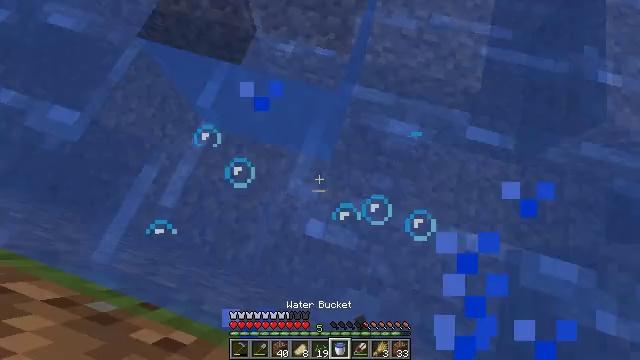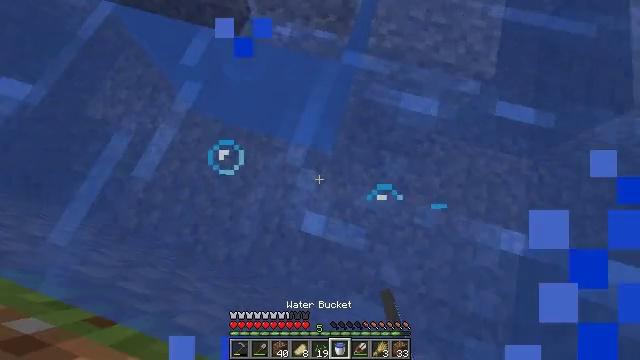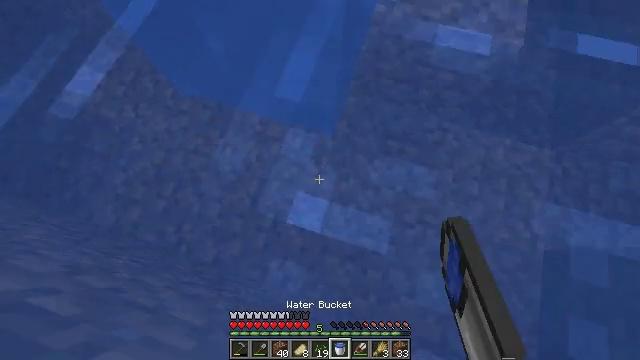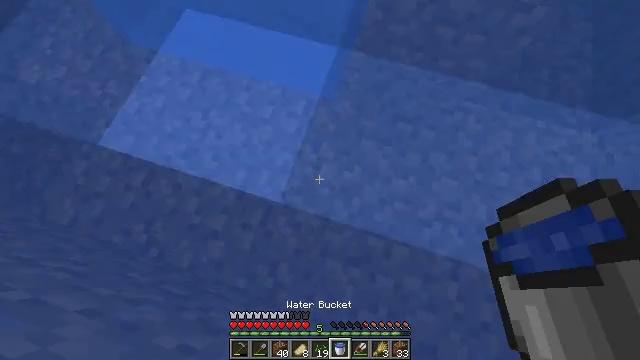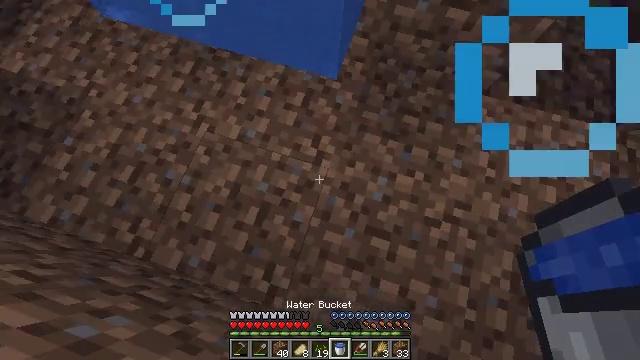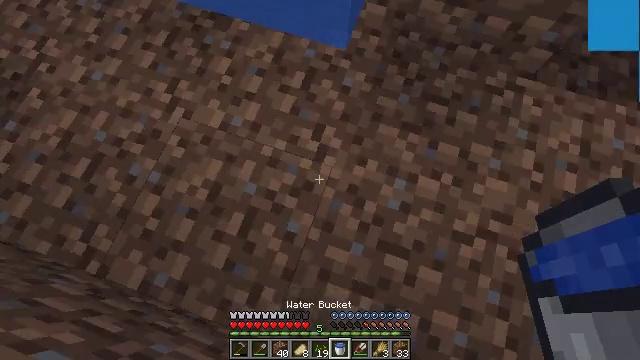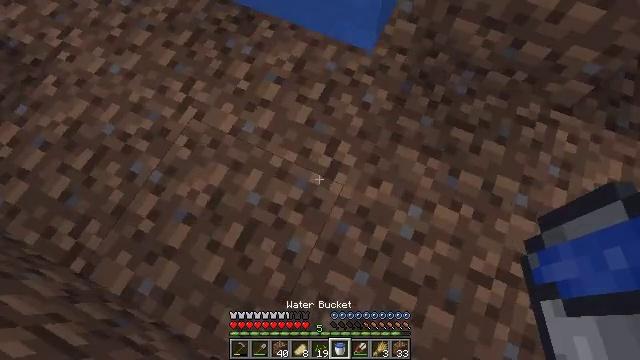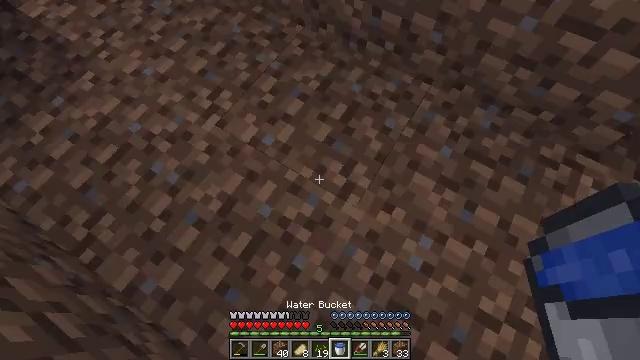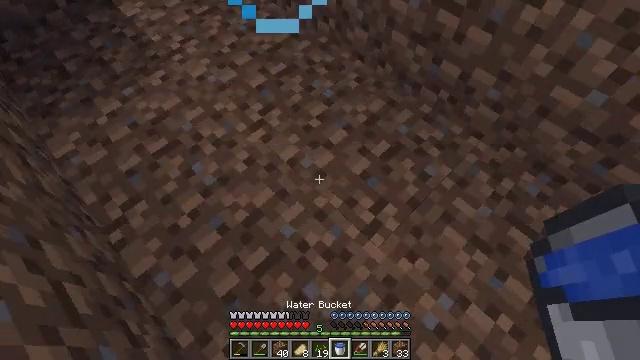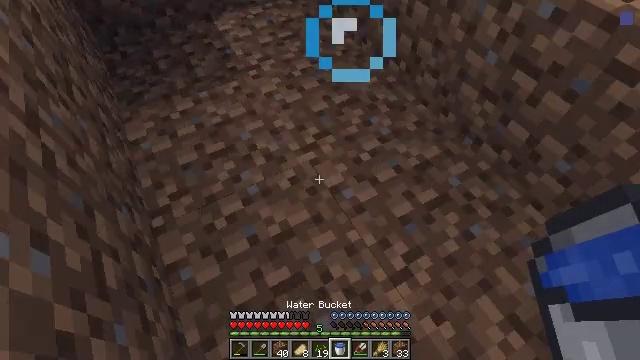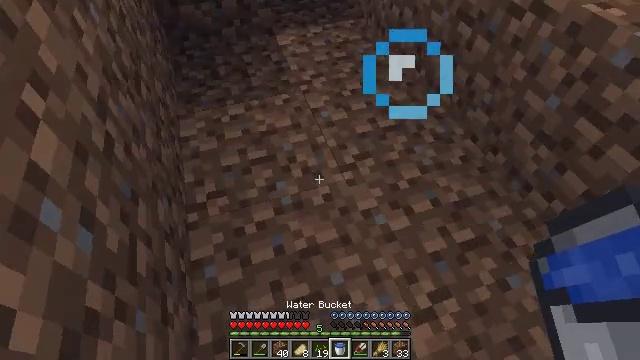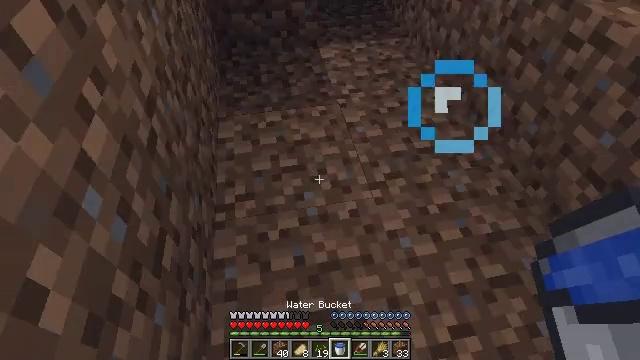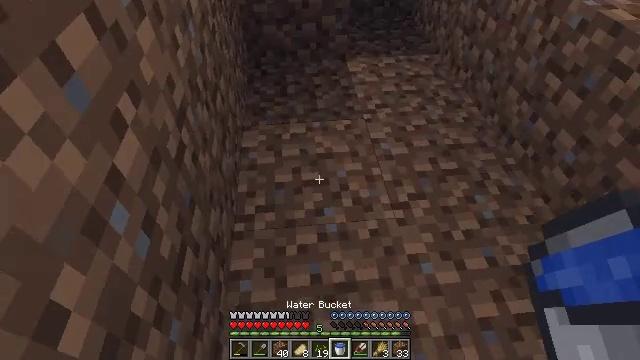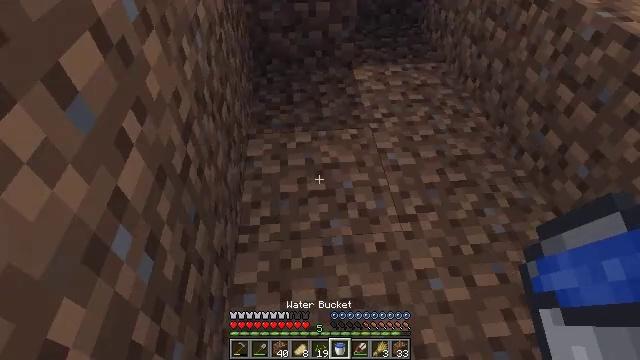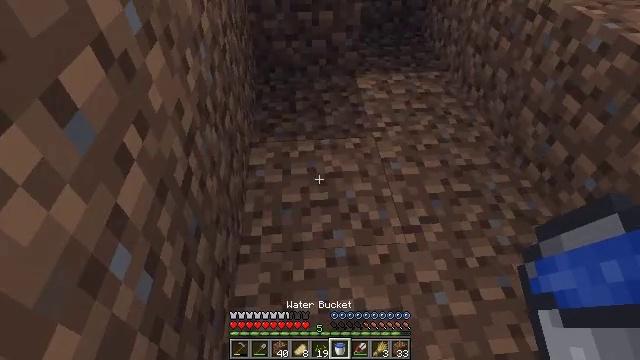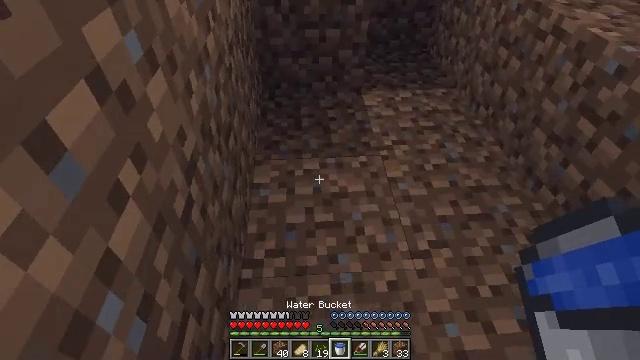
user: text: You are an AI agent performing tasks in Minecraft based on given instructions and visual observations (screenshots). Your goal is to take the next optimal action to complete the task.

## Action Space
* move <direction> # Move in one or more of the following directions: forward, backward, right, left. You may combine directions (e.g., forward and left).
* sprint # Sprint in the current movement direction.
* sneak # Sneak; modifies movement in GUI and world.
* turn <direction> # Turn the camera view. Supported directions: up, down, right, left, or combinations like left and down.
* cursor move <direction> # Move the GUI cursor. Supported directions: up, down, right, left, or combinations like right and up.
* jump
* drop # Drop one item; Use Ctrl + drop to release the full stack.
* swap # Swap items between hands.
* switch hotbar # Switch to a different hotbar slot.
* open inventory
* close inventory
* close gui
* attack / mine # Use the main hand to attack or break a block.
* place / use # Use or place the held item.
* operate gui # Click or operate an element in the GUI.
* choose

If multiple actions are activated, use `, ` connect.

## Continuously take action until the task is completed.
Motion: motion action
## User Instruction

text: Collect wheat crops.
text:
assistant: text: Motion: no_op
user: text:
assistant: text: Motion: no_op
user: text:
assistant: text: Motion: no_op
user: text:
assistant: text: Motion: no_op
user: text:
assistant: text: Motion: turn left
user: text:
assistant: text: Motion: turn left and up
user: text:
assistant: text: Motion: turn left and up
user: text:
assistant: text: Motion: turn left and up
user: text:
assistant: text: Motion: turn left and up
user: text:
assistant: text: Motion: move forward and move left, turn left and up
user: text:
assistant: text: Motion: move forward and move left, turn left and up
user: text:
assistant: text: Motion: move forward and move left, turn left and up
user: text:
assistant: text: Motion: move forward
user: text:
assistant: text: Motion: move forward, turn up
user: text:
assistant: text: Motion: move forward, turn up
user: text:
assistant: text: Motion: move forward, turn up
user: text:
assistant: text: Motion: move forward, turn up, jump
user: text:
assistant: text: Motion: move forward, jump
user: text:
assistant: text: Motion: move forward, turn up, jump
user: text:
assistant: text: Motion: move forward, turn up, jump
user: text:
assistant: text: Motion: move forward, turn up, jump
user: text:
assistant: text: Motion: move forward, turn up, jump
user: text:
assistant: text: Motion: move forward, jump
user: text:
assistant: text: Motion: move forward, jump
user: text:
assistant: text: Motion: move forward, jump
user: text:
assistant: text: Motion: move forward, jump
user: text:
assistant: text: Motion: move forward, jump
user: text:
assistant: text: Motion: move forward, jump
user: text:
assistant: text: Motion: move forward, jump
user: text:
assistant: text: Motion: move forward, turn left, jump